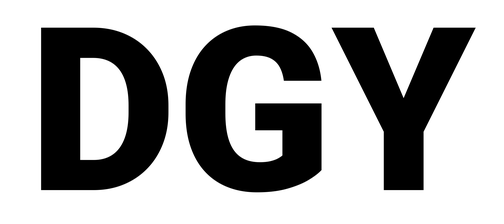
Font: Roboto_Black